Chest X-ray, AP view. Patient: 62 years old, sex M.
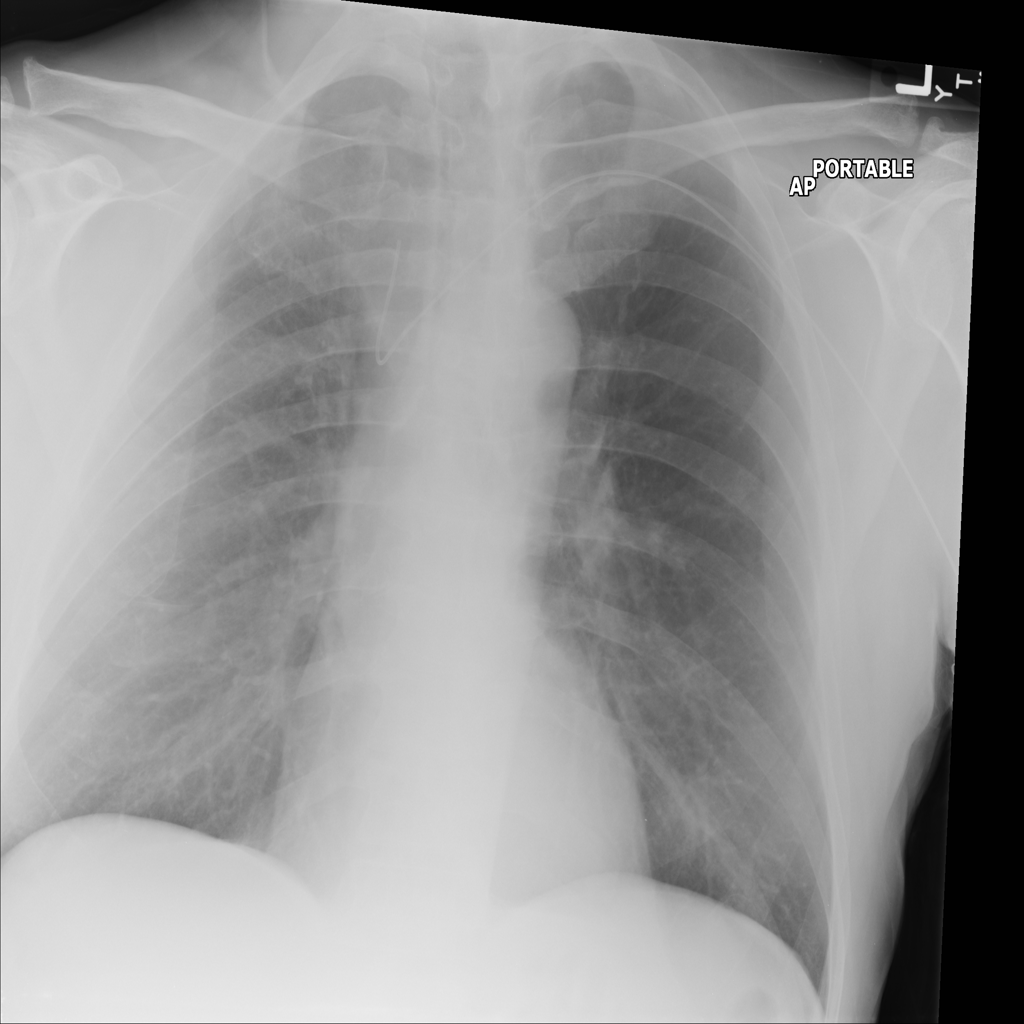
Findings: No Finding